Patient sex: M
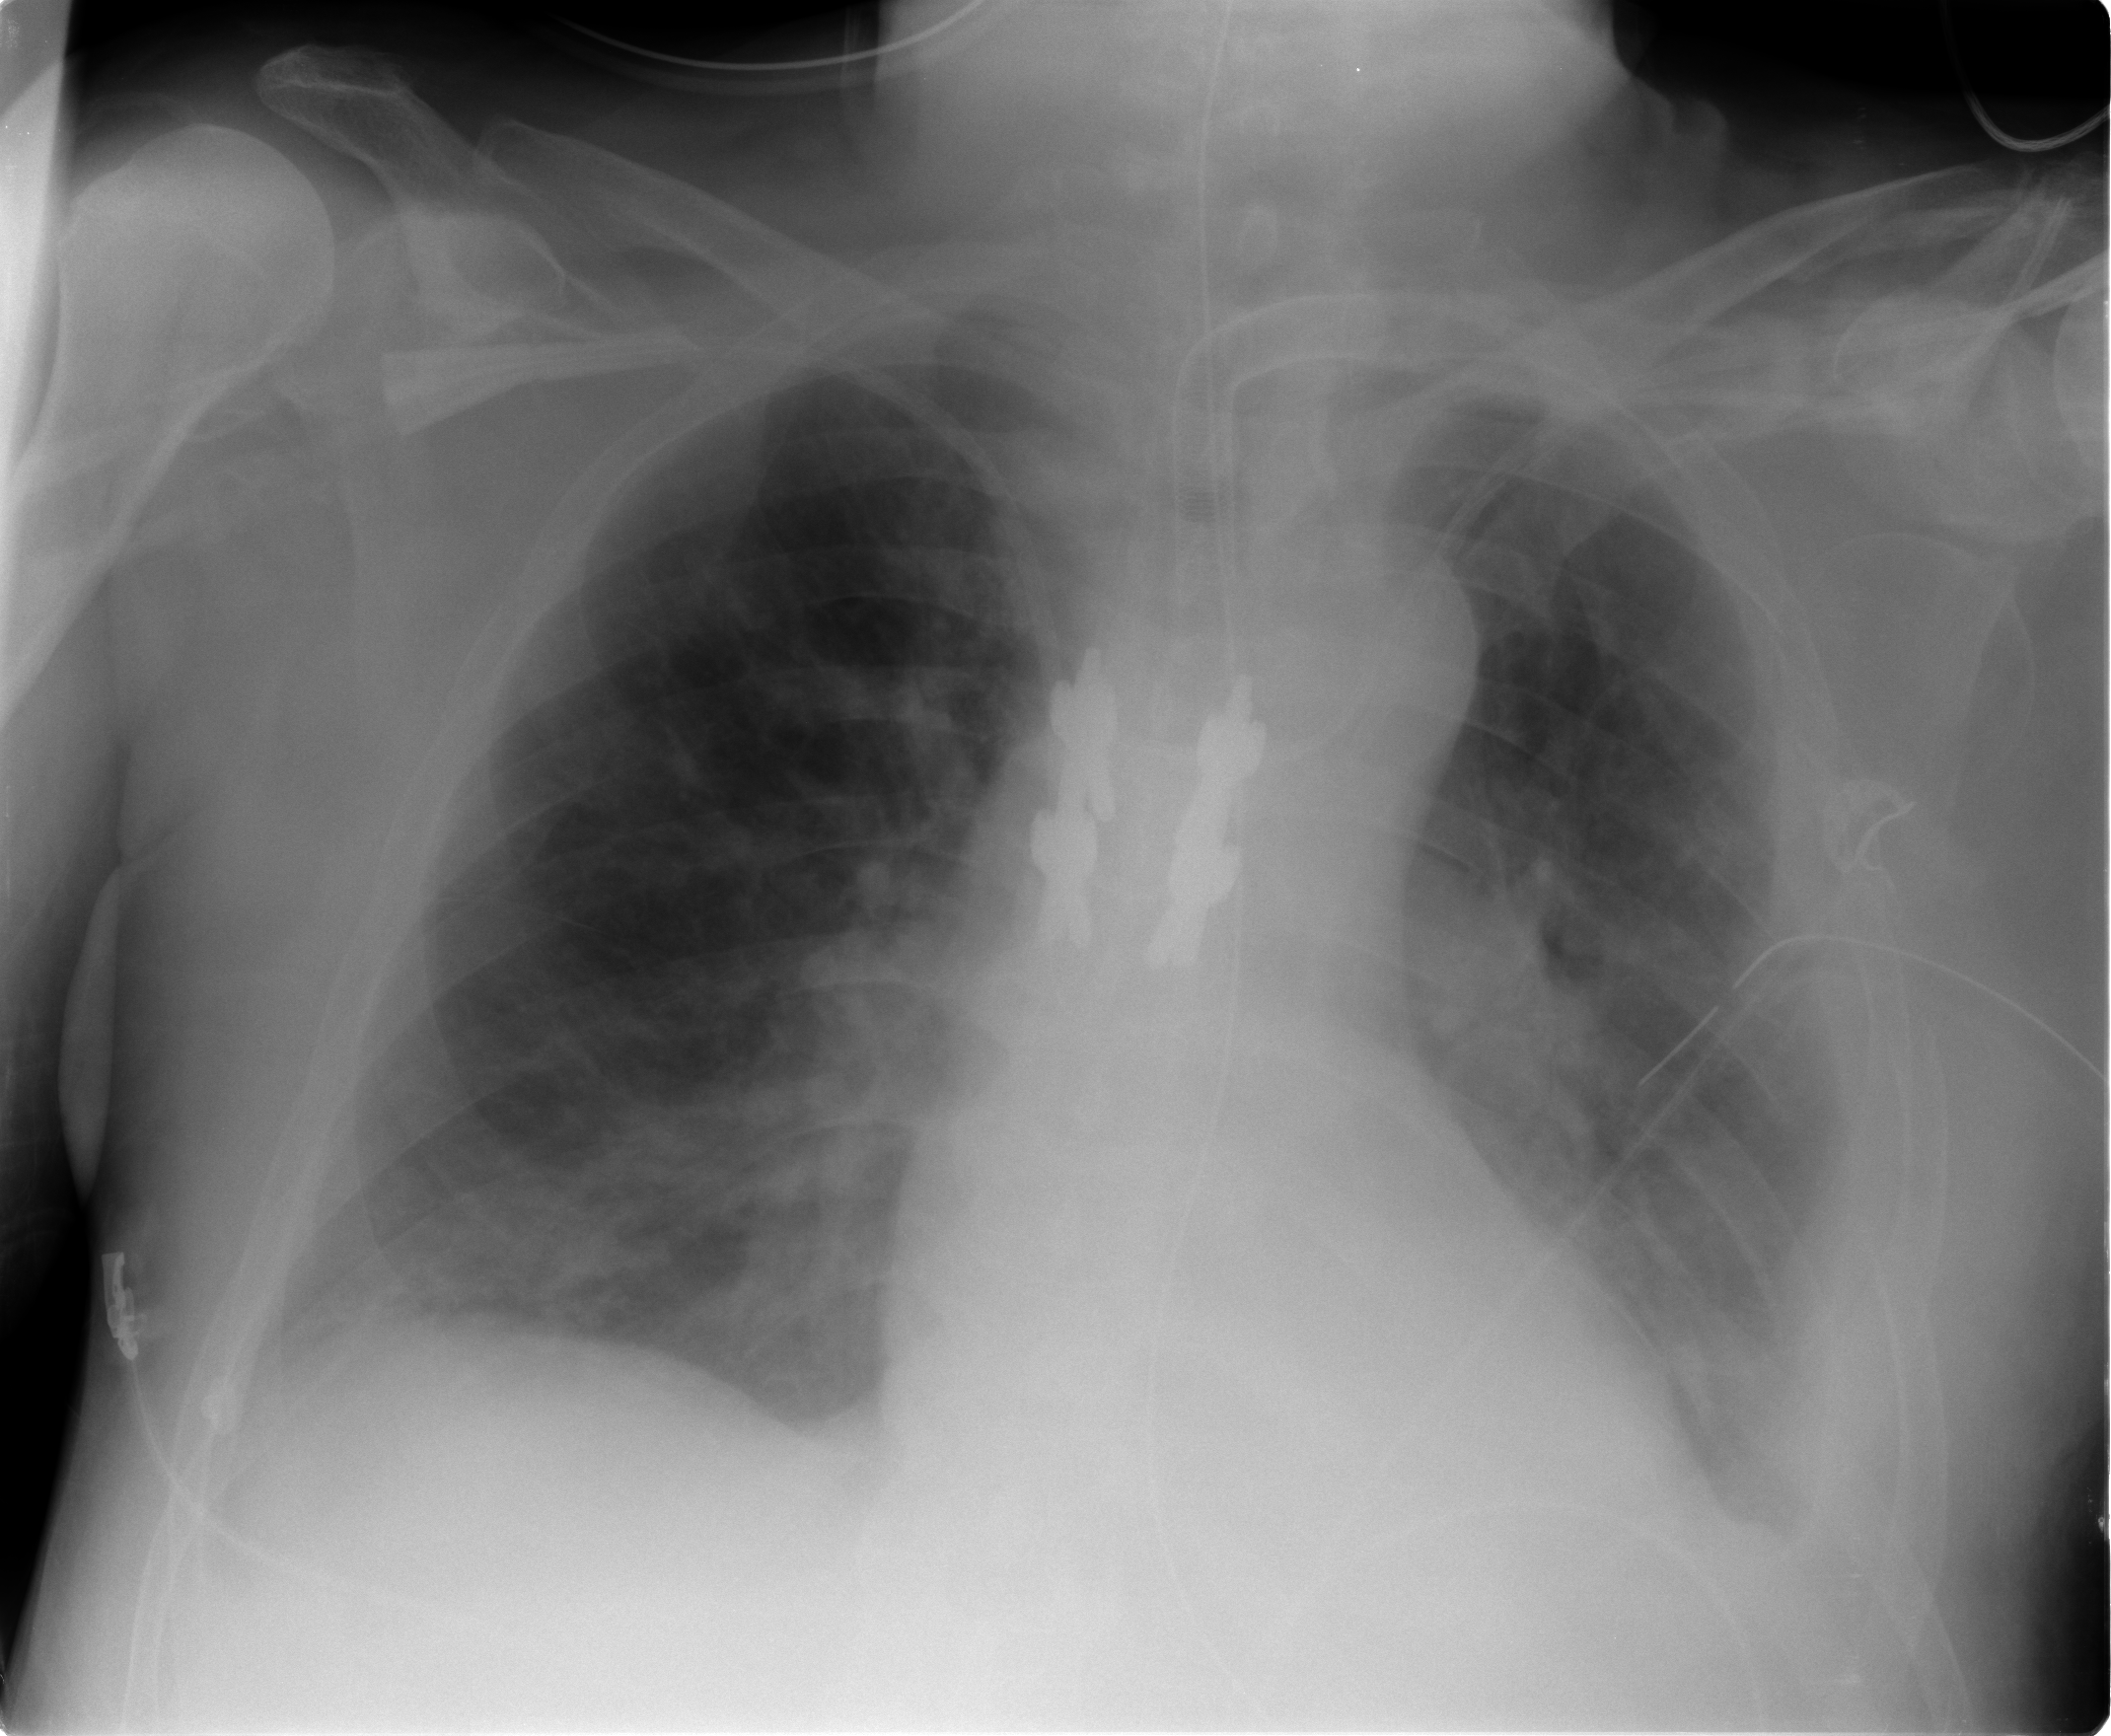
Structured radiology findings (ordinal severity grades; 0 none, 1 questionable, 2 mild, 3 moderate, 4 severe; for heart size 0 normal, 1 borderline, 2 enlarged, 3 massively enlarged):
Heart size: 0
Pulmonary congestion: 2
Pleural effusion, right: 2
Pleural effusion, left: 3
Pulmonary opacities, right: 1
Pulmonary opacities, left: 1
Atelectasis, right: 2
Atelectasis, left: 2